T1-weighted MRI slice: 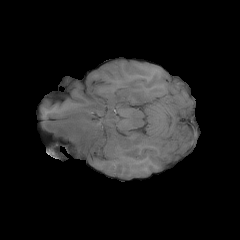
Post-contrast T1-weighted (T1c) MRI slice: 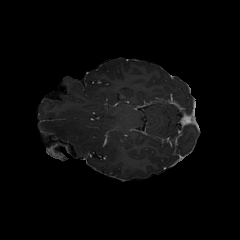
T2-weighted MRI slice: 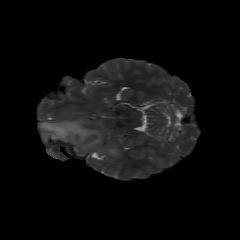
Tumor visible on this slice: yes